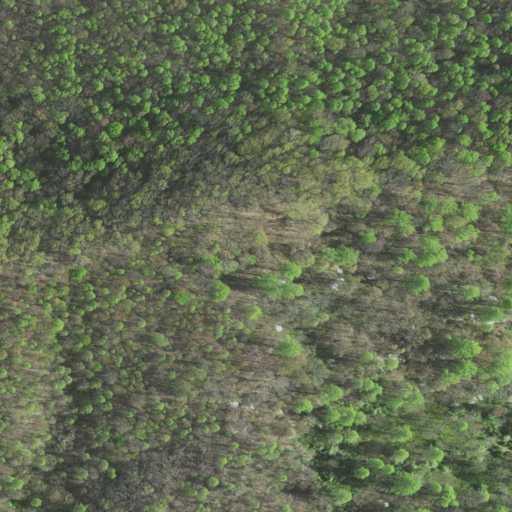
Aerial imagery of ridge(s) in Virginia named Buckner Ridge containing only deciduous forest